Brain MRI, t1w sequence, axial 2D slice.
Patient: age 34, sex F, weight 90 kg, height 1.9 m
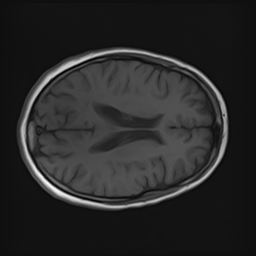